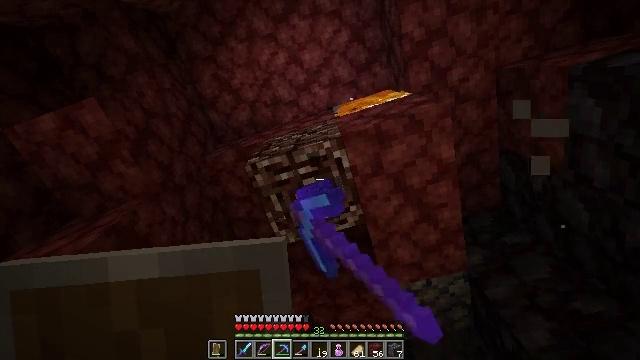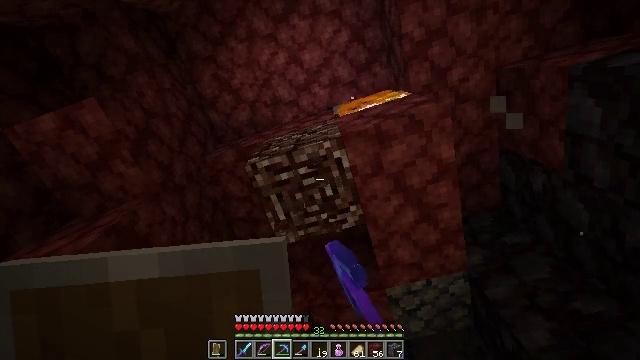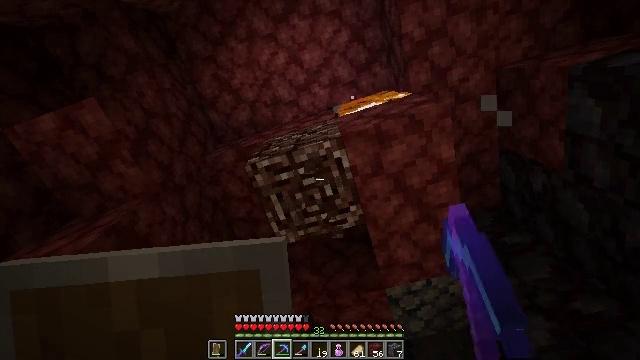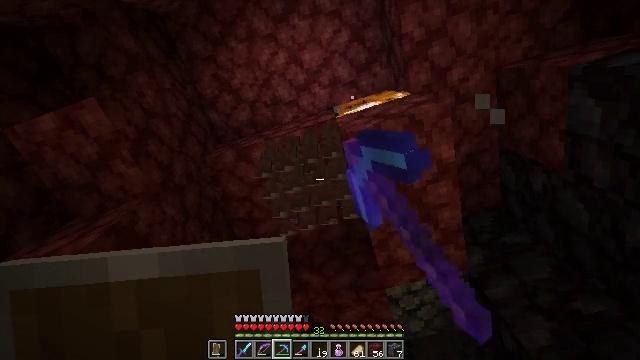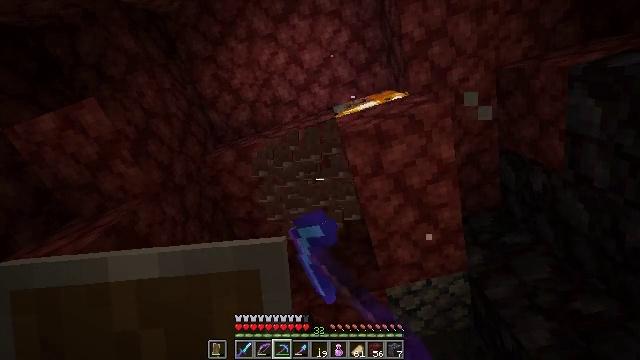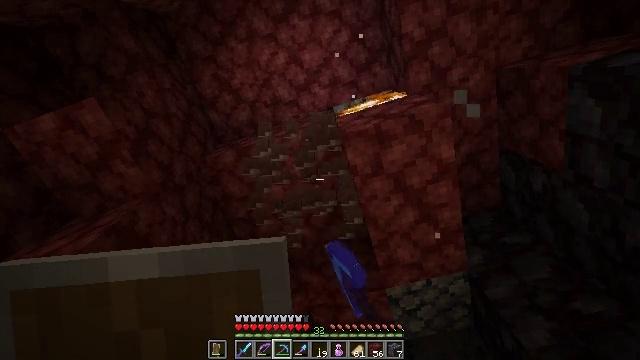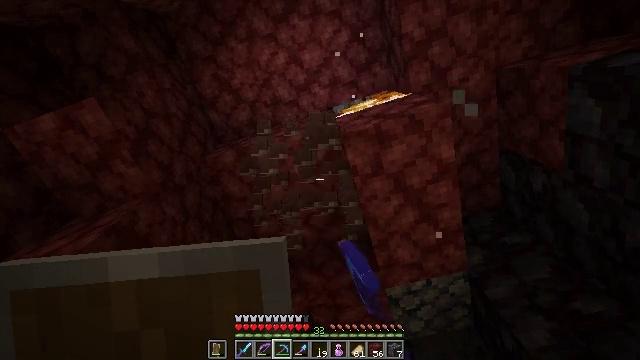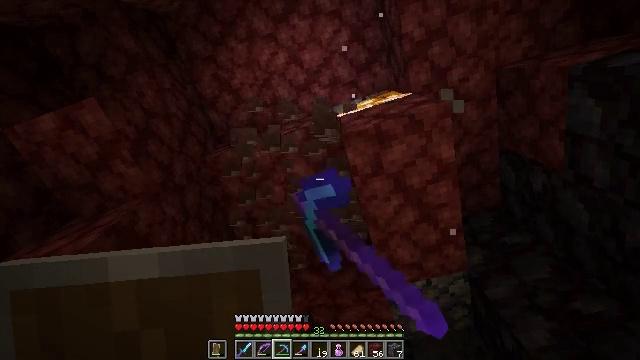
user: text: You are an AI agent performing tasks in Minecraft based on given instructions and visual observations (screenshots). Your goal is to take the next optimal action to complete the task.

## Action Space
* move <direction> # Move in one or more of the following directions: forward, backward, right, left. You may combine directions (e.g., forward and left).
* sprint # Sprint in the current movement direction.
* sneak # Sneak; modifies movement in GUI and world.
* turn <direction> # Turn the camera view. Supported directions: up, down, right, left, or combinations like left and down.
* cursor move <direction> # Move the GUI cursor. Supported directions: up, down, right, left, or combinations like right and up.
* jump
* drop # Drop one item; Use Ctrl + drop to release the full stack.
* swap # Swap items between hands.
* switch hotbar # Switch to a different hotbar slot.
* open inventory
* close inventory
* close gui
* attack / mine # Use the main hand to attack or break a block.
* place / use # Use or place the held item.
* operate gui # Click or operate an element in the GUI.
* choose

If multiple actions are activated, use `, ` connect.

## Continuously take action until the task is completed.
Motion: motion action
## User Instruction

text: Collect ancient debris for Netherite crafting.
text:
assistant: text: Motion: attack / mine
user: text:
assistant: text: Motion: attack / mine
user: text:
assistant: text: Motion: attack / mine
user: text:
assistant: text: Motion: attack / mine
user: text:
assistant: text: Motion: attack / mine
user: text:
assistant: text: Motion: attack / mine
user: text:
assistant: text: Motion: attack / mine
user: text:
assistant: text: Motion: attack / mine